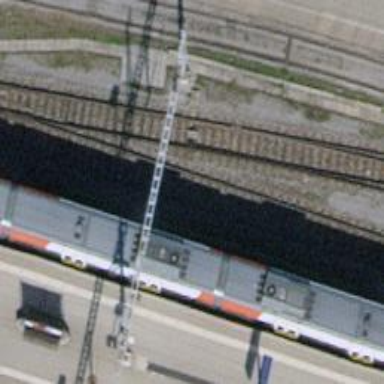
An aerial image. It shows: Railway track with electrified contact lines. This is siding track.